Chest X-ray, PA view. Patient: 24 years old, sex M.
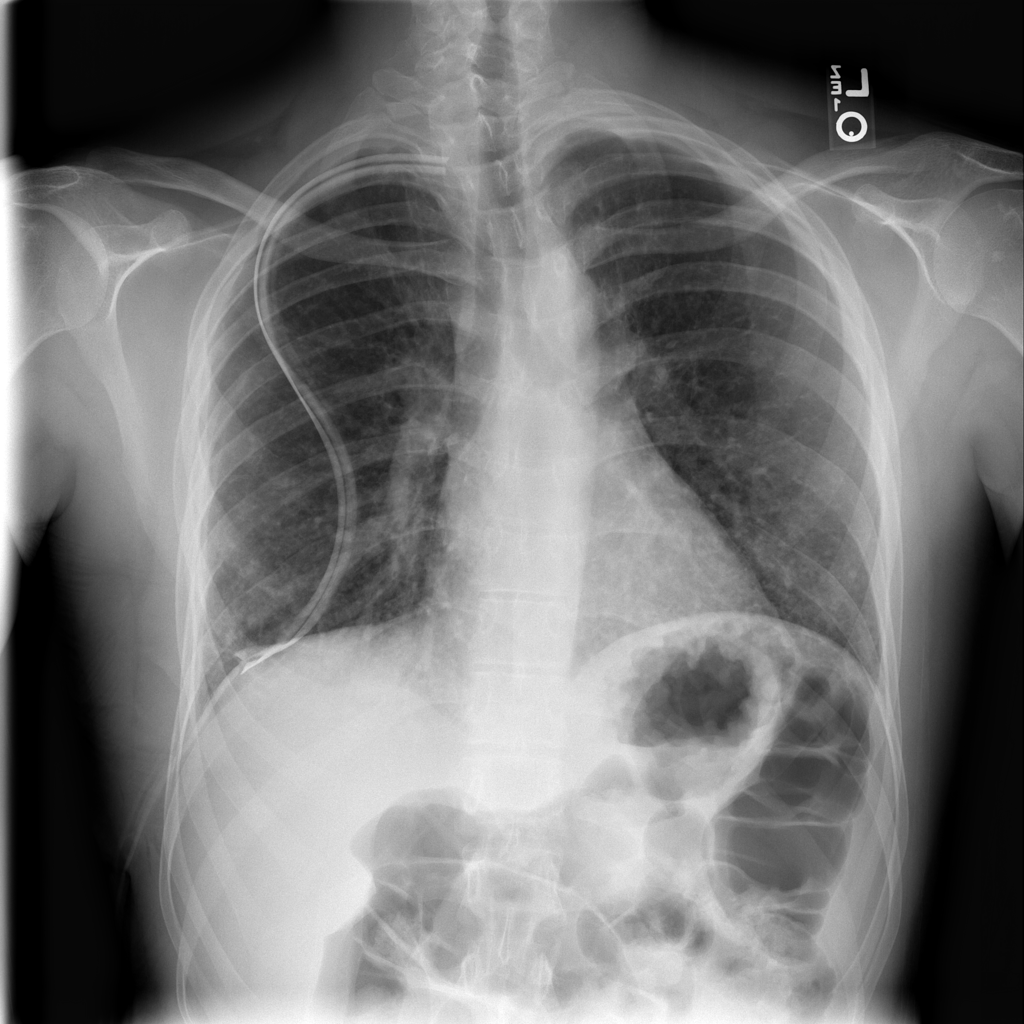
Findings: No Finding